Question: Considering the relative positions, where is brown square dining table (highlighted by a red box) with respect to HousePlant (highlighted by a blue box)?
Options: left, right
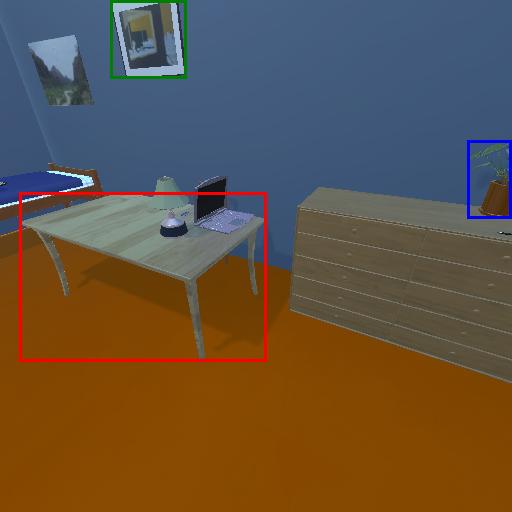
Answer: left